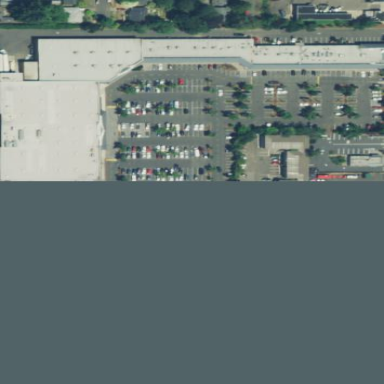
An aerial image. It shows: Retail area.